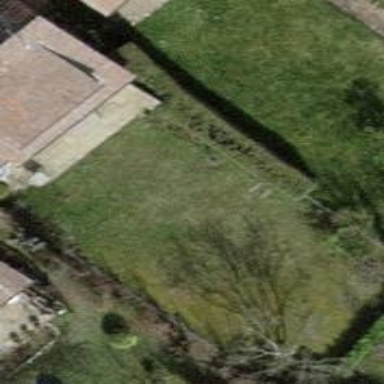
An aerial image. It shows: Garden surrounded by fence.